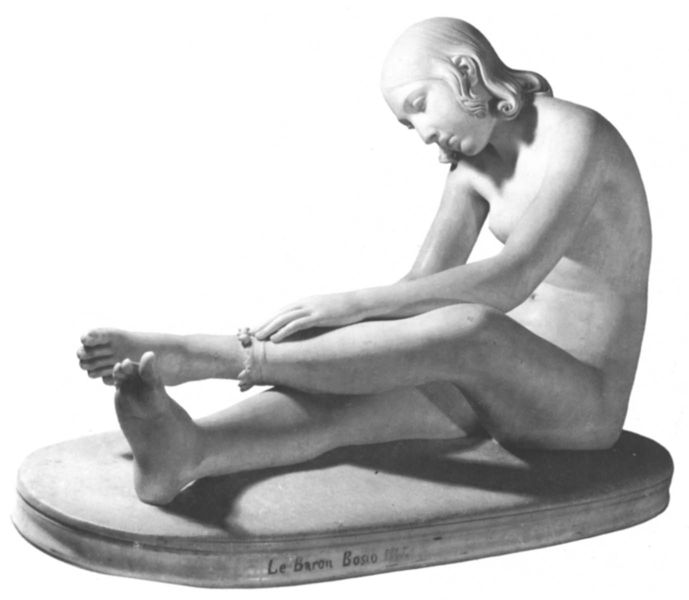
Titel: Junge Indianerin
Künstler: Francois-Joseph Bosio
Schlagwörter: akt, fuß, kopf, nackt, weiß, mädchen, sitzen, brust, finger, frau, haar, marmor, mund, nase, blick, jung, arme, augen, gesicht, sockel, hände, schauen, schlank, haare, sitzend, locke, locken, skulptur, statue, beine, schrift, kette, füsse, inschrift, plinthe, zehen, foto, schwarzweiß, text, ganzkörper, betrachten, streicheln, ausgestreckt, fußkette, gewellt, stien, fessel, baron, fußband, stzend, le, fußkettchen